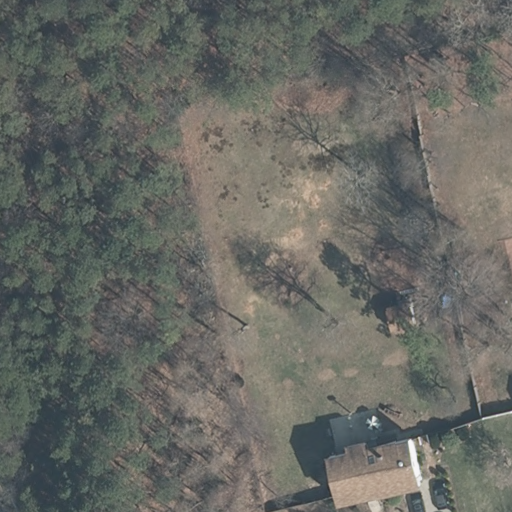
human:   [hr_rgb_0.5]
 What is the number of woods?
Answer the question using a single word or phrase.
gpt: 1

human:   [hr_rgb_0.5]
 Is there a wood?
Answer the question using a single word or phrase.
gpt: yes

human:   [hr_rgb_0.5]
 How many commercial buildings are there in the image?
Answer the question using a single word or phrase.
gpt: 0

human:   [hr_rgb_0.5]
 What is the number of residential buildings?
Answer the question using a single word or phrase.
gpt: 1

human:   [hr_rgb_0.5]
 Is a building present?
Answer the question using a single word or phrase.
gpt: yes

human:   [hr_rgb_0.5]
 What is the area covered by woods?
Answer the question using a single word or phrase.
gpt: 1417m2

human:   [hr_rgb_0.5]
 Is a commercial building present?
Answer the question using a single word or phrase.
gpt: no

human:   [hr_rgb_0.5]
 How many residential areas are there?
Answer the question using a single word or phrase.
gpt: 1

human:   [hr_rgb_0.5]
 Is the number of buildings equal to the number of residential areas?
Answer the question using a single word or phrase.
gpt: yes

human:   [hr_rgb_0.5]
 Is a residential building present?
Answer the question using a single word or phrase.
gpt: yes

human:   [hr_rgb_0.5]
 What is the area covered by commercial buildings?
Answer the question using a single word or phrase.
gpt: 0m2

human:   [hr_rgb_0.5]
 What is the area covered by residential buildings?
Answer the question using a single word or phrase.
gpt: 191m2

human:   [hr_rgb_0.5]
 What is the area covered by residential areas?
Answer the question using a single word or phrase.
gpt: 9196m2

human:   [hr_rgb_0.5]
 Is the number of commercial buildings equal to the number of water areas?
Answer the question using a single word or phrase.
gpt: yes

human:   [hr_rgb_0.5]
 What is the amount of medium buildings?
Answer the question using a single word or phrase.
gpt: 1

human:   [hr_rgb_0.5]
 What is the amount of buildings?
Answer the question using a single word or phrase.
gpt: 1

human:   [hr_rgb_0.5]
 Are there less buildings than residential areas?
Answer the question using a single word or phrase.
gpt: no

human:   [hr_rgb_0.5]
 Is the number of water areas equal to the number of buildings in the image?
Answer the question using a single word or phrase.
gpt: no

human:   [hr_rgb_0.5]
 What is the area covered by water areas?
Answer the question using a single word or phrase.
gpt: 0m2

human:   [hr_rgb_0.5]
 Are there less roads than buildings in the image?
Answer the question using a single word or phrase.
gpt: yes

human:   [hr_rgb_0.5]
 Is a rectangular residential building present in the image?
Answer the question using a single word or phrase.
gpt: no

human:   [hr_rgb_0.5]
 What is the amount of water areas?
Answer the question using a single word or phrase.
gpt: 0

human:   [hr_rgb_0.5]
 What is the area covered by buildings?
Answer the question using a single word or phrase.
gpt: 191m2

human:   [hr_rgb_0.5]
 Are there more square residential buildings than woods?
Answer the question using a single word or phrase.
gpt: no

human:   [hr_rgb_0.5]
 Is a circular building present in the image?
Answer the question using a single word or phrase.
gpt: no

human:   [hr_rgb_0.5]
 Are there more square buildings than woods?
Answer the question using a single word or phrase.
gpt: no

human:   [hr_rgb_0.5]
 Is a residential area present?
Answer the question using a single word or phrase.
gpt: yes

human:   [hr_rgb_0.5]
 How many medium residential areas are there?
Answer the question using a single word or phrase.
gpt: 0

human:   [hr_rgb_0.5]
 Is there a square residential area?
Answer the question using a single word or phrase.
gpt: no

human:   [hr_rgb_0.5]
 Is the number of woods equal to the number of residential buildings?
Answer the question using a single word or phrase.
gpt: yes

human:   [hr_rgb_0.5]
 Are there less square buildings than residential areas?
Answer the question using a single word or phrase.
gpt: yes

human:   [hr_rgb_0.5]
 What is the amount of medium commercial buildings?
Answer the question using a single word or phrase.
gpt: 0

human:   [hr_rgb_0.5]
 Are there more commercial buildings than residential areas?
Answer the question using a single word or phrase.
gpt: no

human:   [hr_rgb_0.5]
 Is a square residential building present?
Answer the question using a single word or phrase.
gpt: no

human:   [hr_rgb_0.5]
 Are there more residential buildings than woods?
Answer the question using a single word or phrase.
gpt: no

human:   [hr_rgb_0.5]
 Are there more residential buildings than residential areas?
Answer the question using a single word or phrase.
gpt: no

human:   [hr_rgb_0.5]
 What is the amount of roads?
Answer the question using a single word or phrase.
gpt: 0

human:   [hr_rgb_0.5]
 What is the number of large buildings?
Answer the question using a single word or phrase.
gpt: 0

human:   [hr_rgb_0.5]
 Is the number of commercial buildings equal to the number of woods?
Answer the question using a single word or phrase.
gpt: no

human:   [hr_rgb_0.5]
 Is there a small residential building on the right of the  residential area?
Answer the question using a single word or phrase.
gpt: no

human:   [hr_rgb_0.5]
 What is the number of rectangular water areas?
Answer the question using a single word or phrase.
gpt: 0

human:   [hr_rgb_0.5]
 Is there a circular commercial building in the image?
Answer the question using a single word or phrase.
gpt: no

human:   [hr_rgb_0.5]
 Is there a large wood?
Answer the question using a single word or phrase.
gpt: yes

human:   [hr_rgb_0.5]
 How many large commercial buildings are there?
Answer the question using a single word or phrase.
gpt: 0

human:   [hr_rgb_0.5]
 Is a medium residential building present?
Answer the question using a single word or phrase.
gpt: yes

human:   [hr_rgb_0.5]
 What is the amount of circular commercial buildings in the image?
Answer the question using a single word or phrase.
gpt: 0

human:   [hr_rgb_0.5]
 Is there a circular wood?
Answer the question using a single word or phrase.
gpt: no

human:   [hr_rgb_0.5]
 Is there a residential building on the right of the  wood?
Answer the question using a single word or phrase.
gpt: yes

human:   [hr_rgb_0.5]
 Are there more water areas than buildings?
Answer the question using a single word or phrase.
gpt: no

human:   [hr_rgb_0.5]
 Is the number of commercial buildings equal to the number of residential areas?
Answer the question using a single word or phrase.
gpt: no

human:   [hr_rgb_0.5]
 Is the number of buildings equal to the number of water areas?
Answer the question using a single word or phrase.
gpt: no

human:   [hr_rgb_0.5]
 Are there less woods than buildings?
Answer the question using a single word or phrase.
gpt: no

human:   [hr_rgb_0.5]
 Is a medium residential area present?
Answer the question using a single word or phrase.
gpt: no

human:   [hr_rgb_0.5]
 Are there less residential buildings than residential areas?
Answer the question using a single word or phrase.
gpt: no

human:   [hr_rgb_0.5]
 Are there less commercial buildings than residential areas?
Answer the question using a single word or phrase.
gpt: yes

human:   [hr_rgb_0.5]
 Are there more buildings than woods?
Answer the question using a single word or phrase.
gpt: no

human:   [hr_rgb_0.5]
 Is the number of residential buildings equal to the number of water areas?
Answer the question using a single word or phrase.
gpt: no

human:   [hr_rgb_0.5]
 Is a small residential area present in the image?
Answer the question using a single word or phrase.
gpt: no

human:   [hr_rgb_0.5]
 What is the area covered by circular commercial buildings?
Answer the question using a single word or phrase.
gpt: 0m2

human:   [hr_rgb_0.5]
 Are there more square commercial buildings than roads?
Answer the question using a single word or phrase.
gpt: no

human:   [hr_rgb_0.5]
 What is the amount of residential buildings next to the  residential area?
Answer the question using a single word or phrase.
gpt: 1

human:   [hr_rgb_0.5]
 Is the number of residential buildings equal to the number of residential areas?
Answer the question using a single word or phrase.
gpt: yes

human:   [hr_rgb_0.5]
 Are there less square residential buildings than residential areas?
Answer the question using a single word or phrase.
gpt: yes

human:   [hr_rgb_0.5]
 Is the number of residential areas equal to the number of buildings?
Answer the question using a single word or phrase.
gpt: yes